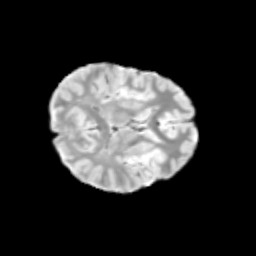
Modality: T2w
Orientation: axial
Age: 10
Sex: male
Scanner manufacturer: siemens
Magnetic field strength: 3 T
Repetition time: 3.8 s
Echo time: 0.07 s